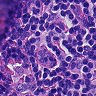
Metastatic tissue present: no